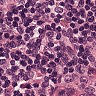
Metastatic tissue present: no